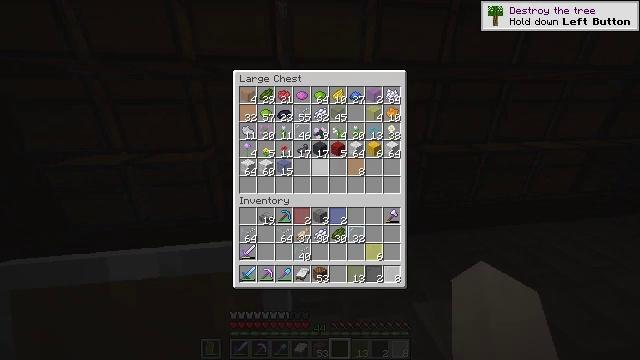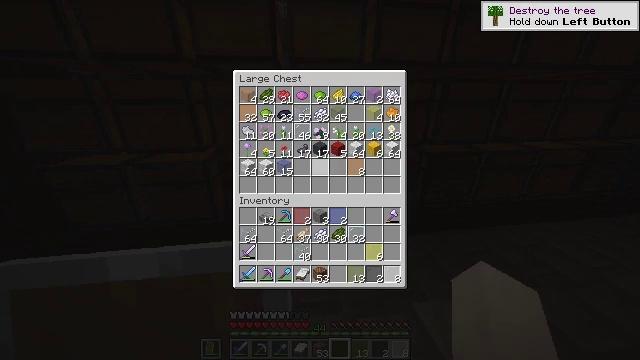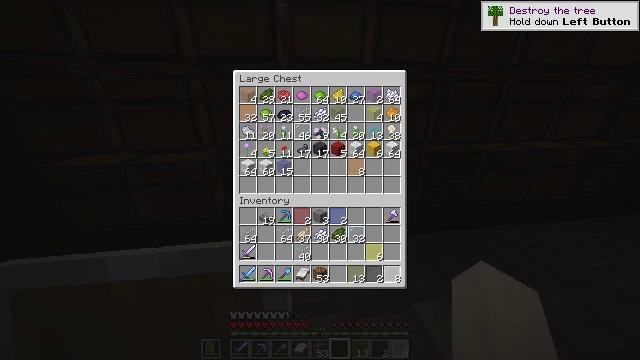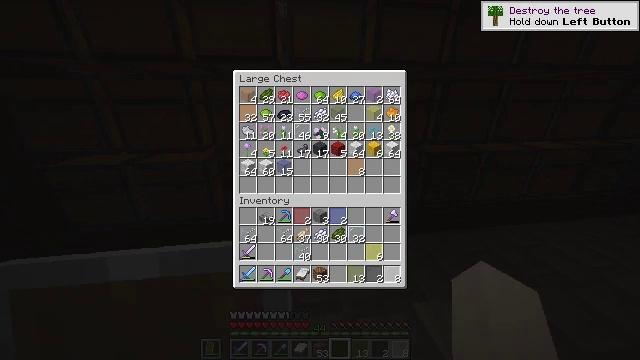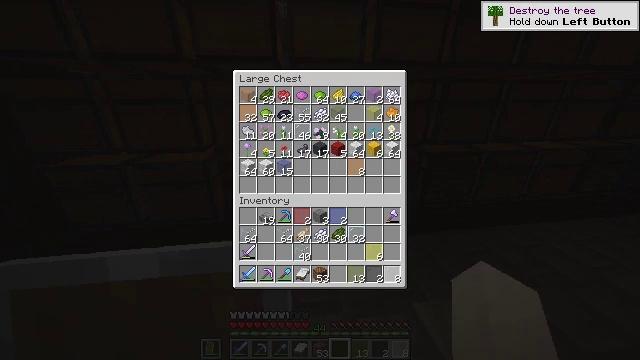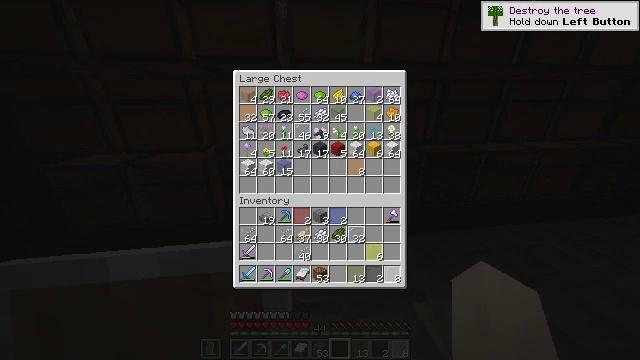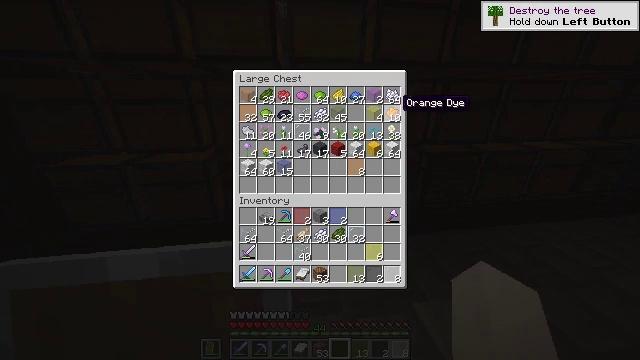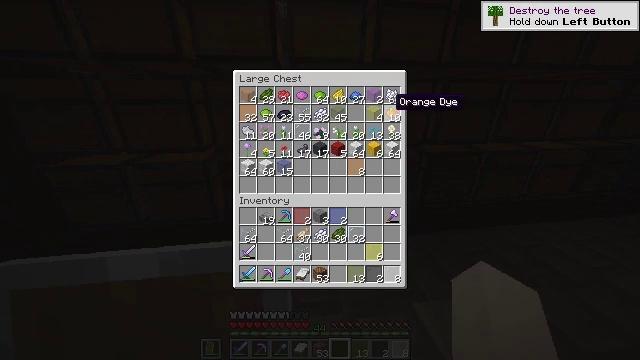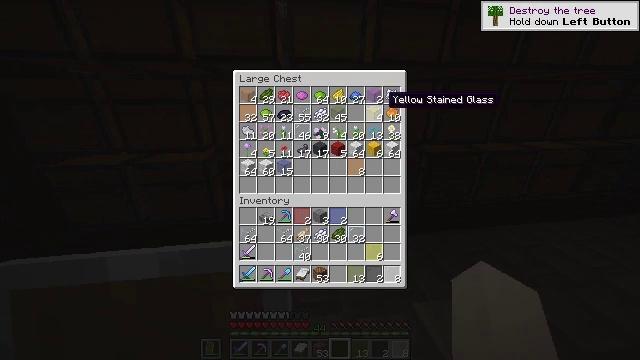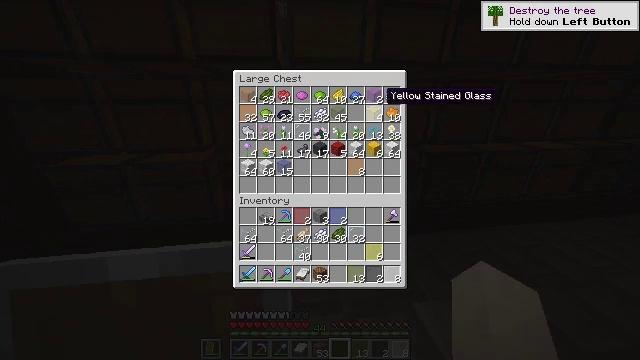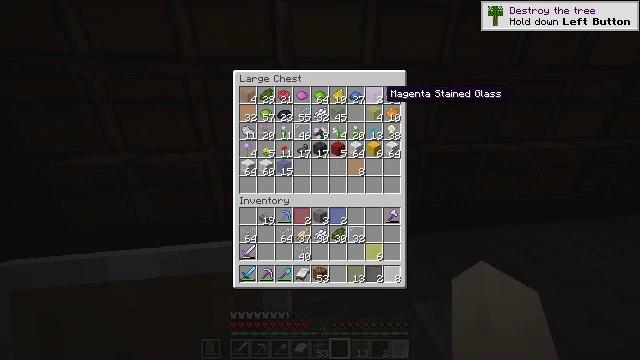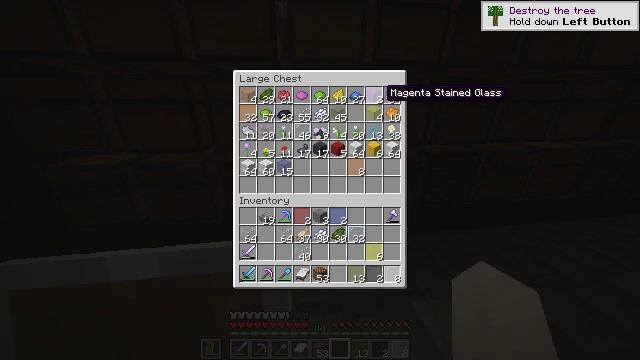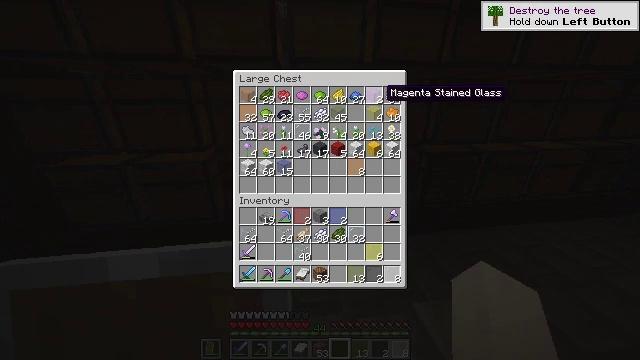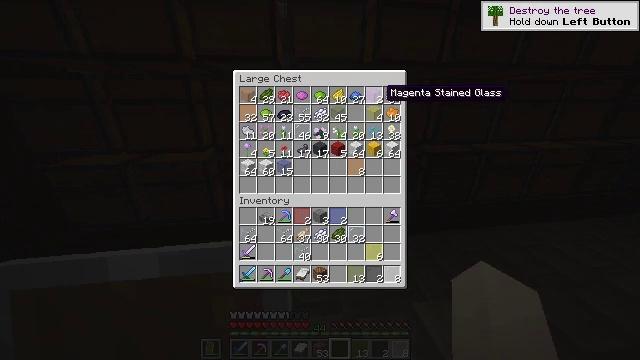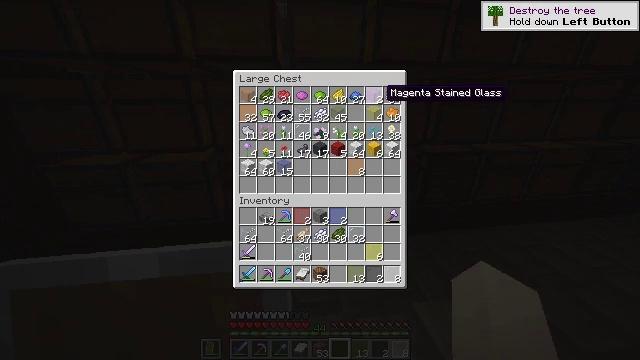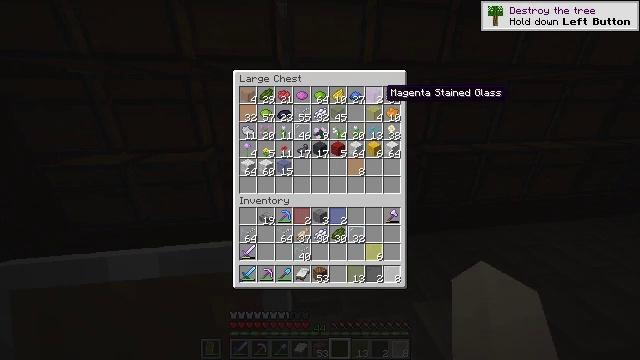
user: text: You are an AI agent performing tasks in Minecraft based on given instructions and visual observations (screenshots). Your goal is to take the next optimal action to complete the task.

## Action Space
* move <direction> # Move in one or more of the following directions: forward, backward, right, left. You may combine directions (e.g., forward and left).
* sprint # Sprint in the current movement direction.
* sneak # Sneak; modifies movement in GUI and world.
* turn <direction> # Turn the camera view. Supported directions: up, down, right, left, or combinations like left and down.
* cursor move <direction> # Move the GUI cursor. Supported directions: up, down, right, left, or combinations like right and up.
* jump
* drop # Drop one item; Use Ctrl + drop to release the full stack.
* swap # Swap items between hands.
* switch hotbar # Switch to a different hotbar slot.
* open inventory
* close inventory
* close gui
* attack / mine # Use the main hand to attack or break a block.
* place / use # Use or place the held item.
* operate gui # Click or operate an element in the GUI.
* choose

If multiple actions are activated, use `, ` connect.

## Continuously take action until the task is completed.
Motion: motion action
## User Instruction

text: Prepare to create magenta dye.
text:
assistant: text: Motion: open gui
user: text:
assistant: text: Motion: cursor move right and up
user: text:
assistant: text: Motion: no_op
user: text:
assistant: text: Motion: no_op
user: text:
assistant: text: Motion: no_op
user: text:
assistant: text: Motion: cursor move left
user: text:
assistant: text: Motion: cursor move left
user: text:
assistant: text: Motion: cursor move left
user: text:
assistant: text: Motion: no_op
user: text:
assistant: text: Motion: no_op
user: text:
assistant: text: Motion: no_op
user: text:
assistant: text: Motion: no_op
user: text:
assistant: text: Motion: no_op
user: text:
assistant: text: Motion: no_op
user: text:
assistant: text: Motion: no_op
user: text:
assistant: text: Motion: no_op
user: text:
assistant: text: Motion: no_op
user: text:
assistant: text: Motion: no_op
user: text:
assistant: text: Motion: no_op
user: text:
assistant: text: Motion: no_op
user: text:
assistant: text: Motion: no_op
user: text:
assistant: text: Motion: no_op
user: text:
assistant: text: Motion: no_op
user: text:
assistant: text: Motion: no_op
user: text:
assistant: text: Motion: no_op
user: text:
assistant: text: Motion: no_op
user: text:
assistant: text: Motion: no_op
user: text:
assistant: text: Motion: no_op
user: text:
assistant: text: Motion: no_op
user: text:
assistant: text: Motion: no_op